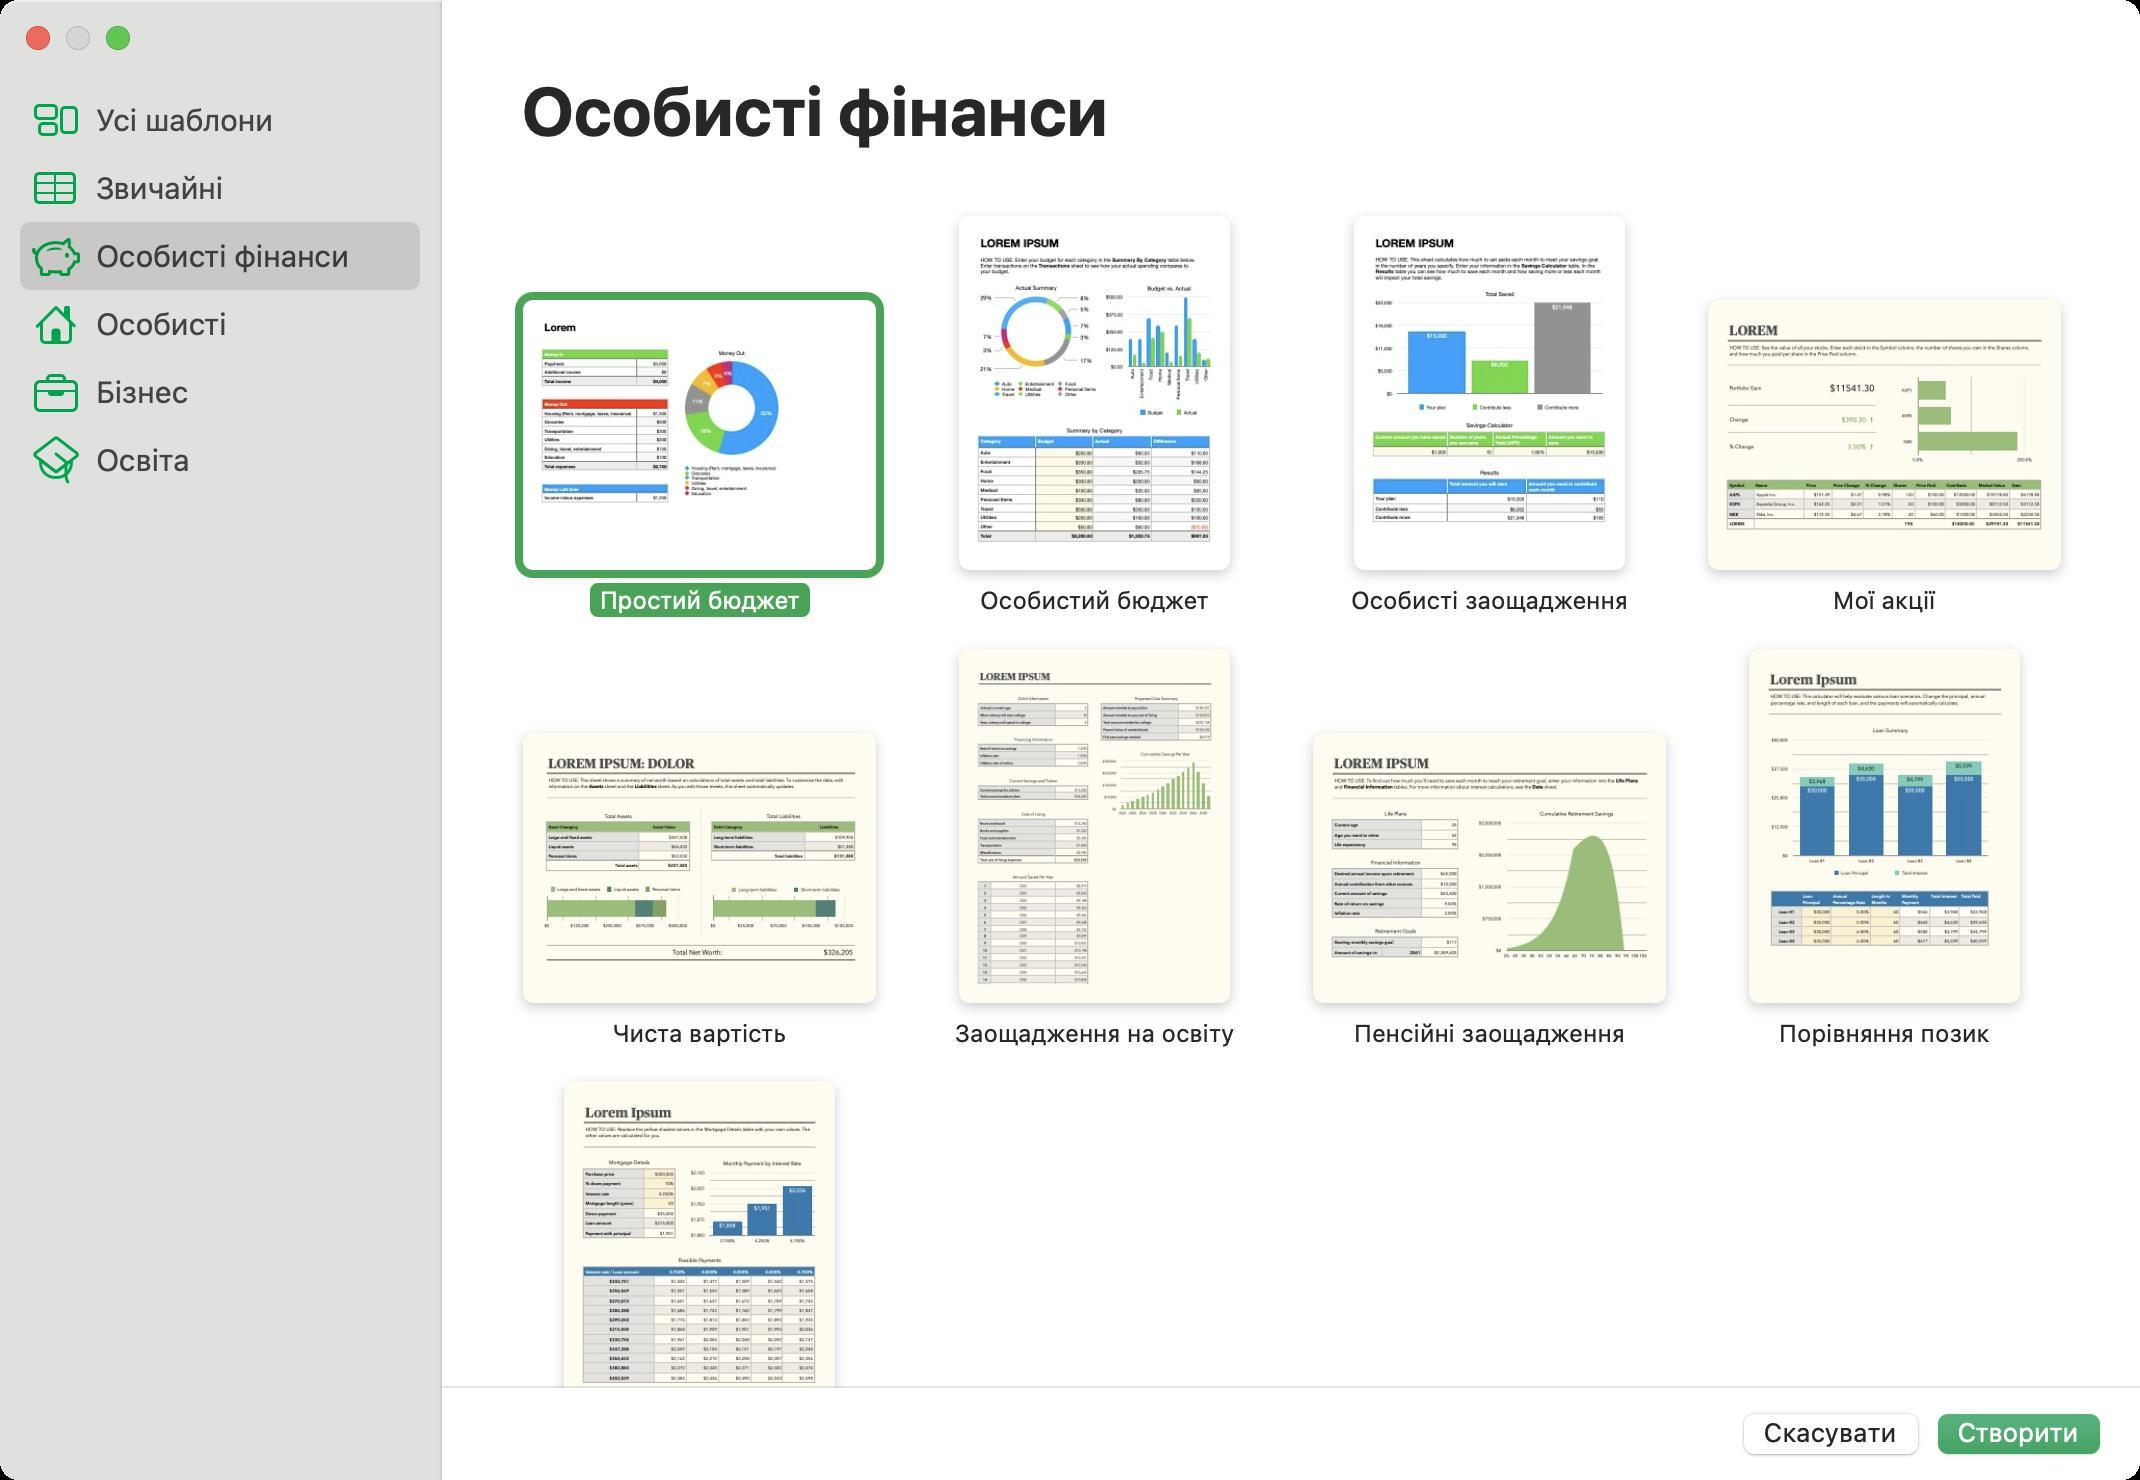
Accessibility tree:
{"name": "", "role": "AXWindow", "description": null, "role_description": "звичайне вікно", "value": null, "position": "329.00;207.00", "size": "1070;740", "children": [{"name": null, "role": "AXSplitGroup", "description": null, "role_description": "група розділених областей", "value": null, "position": "0.00;0.00", "size": "1070;740", "children": [{"name": null, "role": "AXScrollArea", "description": null, "role_description": "область прокручування", "value": null, "position": "0.00;43.00", "size": "220;668", "children": [{"name": null, "role": "AXTable", "description": null, "role_description": "таблиця", "value": null, "position": "0.00;43.00", "size": "220;668", "children": [{"name": null, "role": "AXRow", "description": null, "role_description": "рядок таблиці", "value": null, "position": "0.00;43.00", "size": "220;34", "children": [{"name": null, "role": "AXCell", "description": null, "role_description": "комірка", "value": null, "position": "16.00;43.00", "size": "188;34", "children": [{"name": null, "role": "AXStaticText", "description": null, "role_description": "текст", "value": "Усі шаблони", "position": "46.00;50.50", "size": "158;19", "children": []}]}]}, {"name": null, "role": "AXRow", "description": null, "role_description": "рядок таблиці", "value": null, "position": "0.00;77.00", "size": "220;34", "children": [{"name": null, "role": "AXCell", "description": null, "role_description": "комірка", "value": null, "position": "16.00;77.00", "size": "188;34", "children": [{"name": null, "role": "AXStaticText", "description": null, "role_description": "текст", "value": "Звичайні", "position": "46.00;84.50", "size": "158;19", "children": []}]}]}, {"name": null, "role": "AXRow", "description": null, "role_description": "рядок таблиці", "value": null, "position": "0.00;111.00", "size": "220;34", "children": [{"name": null, "role": "AXCell", "description": null, "role_description": "комірка", "value": null, "position": "16.00;111.00", "size": "188;34", "children": [{"name": null, "role": "AXStaticText", "description": null, "role_description": "текст", "value": "Особисті фінанси", "position": "46.00;118.50", "size": "158;19", "children": []}]}]}, {"name": null, "role": "AXRow", "description": null, "role_description": "рядок таблиці", "value": null, "position": "0.00;145.00", "size": "220;34", "children": [{"name": null, "role": "AXCell", "description": null, "role_description": "комірка", "value": null, "position": "16.00;145.00", "size": "188;34", "children": [{"name": null, "role": "AXStaticText", "description": null, "role_description": "текст", "value": "Особисті", "position": "46.00;152.50", "size": "158;19", "children": []}]}]}, {"name": null, "role": "AXRow", "description": null, "role_description": "рядок таблиці", "value": null, "position": "0.00;179.00", "size": "220;34", "children": [{"name": null, "role": "AXCell", "description": null, "role_description": "комірка", "value": null, "position": "16.00;179.00", "size": "188;34", "children": [{"name": null, "role": "AXStaticText", "description": null, "role_description": "текст", "value": "Бізнес", "position": "46.00;186.50", "size": "158;19", "children": []}]}]}, {"name": null, "role": "AXRow", "description": null, "role_description": "рядок таблиці", "value": null, "position": "0.00;213.00", "size": "220;34", "children": [{"name": null, "role": "AXCell", "description": null, "role_description": "комірка", "value": null, "position": "16.00;213.00", "size": "188;34", "children": [{"name": null, "role": "AXStaticText", "description": null, "role_description": "текст", "value": "Освіта", "position": "46.00;220.50", "size": "158;19", "children": []}]}]}, {"name": null, "role": "AXColumn", "description": null, "role_description": "стовпчик", "value": null, "position": "10.00;43.00", "size": "200;668", "children": []}]}]}, {"name": null, "role": "AXSplitter", "description": null, "role_description": "роздільник", "value": 220.0, "position": "220.00;38.00", "size": "1;702", "children": []}, {"name": null, "role": "AXScrollArea", "description": null, "role_description": "область прокручування", "value": null, "position": "221.00;0.00", "size": "849;694", "children": [{"name": null, "role": "AXList", "description": null, "role_description": "колекція", "value": null, "position": "221.00;88.00", "size": "849;671", "children": [{"name": null, "role": "AXList", "description": null, "role_description": "розділ", "value": null, "position": "255.00;98.00", "size": "782;652", "children": [{"name": null, "role": "AXGroup", "description": null, "role_description": "група", "value": null, "position": "255.00;98.00", "size": "782;652", "children": []}, {"name": null, "role": "AXButton", "description": "Простий бюджет, Одна таблиця, яка дає змогу записувати дохід, таблиця та діаграма для зазначення й візуалізації витрат, і третя таблиця, яка обчислює залишок грошей", "role_description": "кнопка", "value": null, "position": "255.00;140.00", "size": "190;178", "children": [{"name": null, "role": "AXStaticText", "description": null, "role_description": "текст", "value": "‎⁨Простий бюджет⁩", "position": "296.00;292.50", "size": "108;15", "children": []}, {"name": null, "role": "AXImage", "description": "", "role_description": "зображення", "value": null, "position": "261.50;150.00", "size": "176;135", "children": []}]}, {"name": null, "role": "AXButton", "description": "Особистий бюджет, Один аркуш із таблицею та дві колірні діаграми, які дають змогу підсумовувати операції за категорією, а також другий аркуш із таблицею, де можна вводити операції", "role_description": "кнопка", "value": null, "position": "452.50;98.00", "size": "190;220", "children": [{"name": null, "role": "AXStaticText", "description": null, "role_description": "текст", "value": "‎⁨Особистий бюджет⁩", "position": "486.00;292.50", "size": "122;15", "children": []}, {"name": null, "role": "AXImage", "description": "", "role_description": "зображення", "value": null, "position": "479.50;108.00", "size": "136;177", "children": []}]}, {"name": null, "role": "AXButton", "description": "Особисті заощадження, Три аркуші із зеленими й синіми акцентами, кожен із двома таблицями, які призначені для обчислення суми заощаджень на основі показників щомісячних відрахувань і їх тривалості", "role_description": "кнопка", "value": null, "position": "650.00;98.00", "size": "190;220", "children": [{"name": null, "role": "AXStaticText", "description": null, "role_description": "текст", "value": "‎⁨Особисті заощадження⁩", "position": "671.50;292.50", "size": "146;15", "children": []}, {"name": null, "role": "AXImage", "description": "", "role_description": "зображення", "value": null, "position": "677.00;108.00", "size": "136;177", "children": []}]}, {"name": null, "role": "AXButton", "description": "Мої акції, Два аркуші із зеленими акцентами, один із яких містить таблицю й діаграму, де можна відстежувати ефективність портфоліо акції, і ще один із таблицею та діаграмою, які подають історію зазначеного тікера за 30 днів", "role_description": "кнопка", "value": null, "position": "847.50;140.00", "size": "190;178", "children": [{"name": null, "role": "AXStaticText", "description": null, "role_description": "текст", "value": "‎⁨Мої акції⁩", "position": "912.50;292.50", "size": "60;15", "children": []}, {"name": null, "role": "AXImage", "description": "", "role_description": "зображення", "value": null, "position": "854.00;150.00", "size": "176;135", "children": []}]}, {"name": null, "role": "AXButton", "description": "Чиста вартість, Три аркуші із зеленими акцентами, які містять таблиці та діаграми й дають змогу обчислити та підсумувати чисту вартість, зазначивши активи й зобовʼязання", "role_description": "кнопка", "value": null, "position": "255.00;356.50", "size": "190;178", "children": [{"name": null, "role": "AXStaticText", "description": null, "role_description": "текст", "value": "‎⁨Чиста вартість⁩", "position": "302.50;509.00", "size": "94;15", "children": []}, {"name": null, "role": "AXImage", "description": "", "role_description": "зображення", "value": null, "position": "261.50;366.50", "size": "176;135", "children": []}]}, {"name": null, "role": "AXButton", "description": "Заощадження на освіту, Два аркуші, одна діаграма та вісім таблиць із зеленими акцентами, які дають змогу прогнозувати обсяг заощаджень на приватні уроки й інші витрати на навчання", "role_description": "кнопка", "value": null, "position": "452.50;314.50", "size": "190;220", "children": [{"name": null, "role": "AXStaticText", "description": null, "role_description": "текст", "value": "‎⁨Заощадження на освіту⁩", "position": "473.50;509.00", "size": "148;15", "children": []}, {"name": null, "role": "AXImage", "description": "", "role_description": "зображення", "value": null, "position": "479.50;324.50", "size": "136;177", "children": []}]}, {"name": null, "role": "AXButton", "description": "Пенсійні заощадження, Один аркуш із зеленими акцентами, що містить три таблиці та діаграму, які дають змогу обчислити необхідний обсяг щомісячних заощаджень, а також інший аркуш із таблицею, яка обраховує заощадження за рік", "role_description": "кнопка", "value": null, "position": "650.00;356.50", "size": "190;178", "children": [{"name": null, "role": "AXStaticText", "description": null, "role_description": "текст", "value": "‎⁨Пенсійні заощадження⁩", "position": "673.00;509.00", "size": "144;15", "children": []}, {"name": null, "role": "AXImage", "description": "", "role_description": "зображення", "value": null, "position": "656.50;366.50", "size": "176;135", "children": []}]}, {"name": null, "role": "AXButton", "description": "Порівняння позик, Одна таблиця та одна діаграма із синіми й бірюзовими акцентами, які дають змогу порівнювати позики та вираховувати платежі, ввівши основну суму боргу, процентні річні ставки й терміни", "role_description": "кнопка", "value": null, "position": "847.50;314.50", "size": "190;220", "children": [{"name": null, "role": "AXStaticText", "description": null, "role_description": "текст", "value": "‎⁨Порівняння позик⁩", "position": "885.50;509.00", "size": "114;15", "children": []}, {"name": null, "role": "AXImage", "description": "", "role_description": "зображення", "value": null, "position": "874.50;324.50", "size": "136;177", "children": []}]}, {"name": null, "role": "AXButton", "description": "Калькулятор іпотеки, Два аркуші із синіми акцентами, один із яких містить дві таблиці та діаграму, де можна ввести й обчислити щомісячні іпотечні платежі, а також інший аркуш зі щомісячними даними на основі податкової ставки", "role_description": "кнопка", "value": null, "position": "255.00;531.00", "size": "190;220", "children": [{"name": null, "role": "AXStaticText", "description": null, "role_description": "текст", "value": "‎⁨Калькулятор іпотеки⁩", "position": "285.50;725.50", "size": "129;15", "children": []}, {"name": null, "role": "AXImage", "description": "", "role_description": "зображення", "value": null, "position": "282.00;541.00", "size": "136;177", "children": []}]}]}]}, {"name": null, "role": "AXStaticText", "description": null, "role_description": "текст", "value": "Особисті фінанси", "position": "259.00;35.00", "size": "298;40", "children": []}, {"name": null, "role": "AXScrollBar", "description": null, "role_description": "смуга прокручування", "value": 0.0, "position": "1054.00;0.00", "size": "16;694", "children": [{"name": null, "role": "AXValueIndicator", "description": null, "role_description": "індикатор значення", "value": 0.0, "position": "1058.00;1.00", "size": "12;636", "children": []}, {"name": null, "role": "AXButton", "description": null, "role_description": "кнопка-стрілка збільшення", "value": null, "position": "1054.00;0.00", "size": "0;0", "children": []}, {"name": null, "role": "AXButton", "description": null, "role_description": "кнопка-стрілка зменшення", "value": null, "position": "1054.00;0.00", "size": "0;0", "children": []}, {"name": null, "role": "AXButton", "description": null, "role_description": "кнопка наступної сторінки", "value": null, "position": "1058.00;637.50", "size": "12;56", "children": []}, {"name": null, "role": "AXButton", "description": null, "role_description": "кнопка попередньої сторінки", "value": null, "position": "1058.00;0.00", "size": "12;1", "children": []}]}]}, {"name": "Скасувати", "role": "AXButton", "description": null, "role_description": "кнопка", "value": null, "position": "865.00;702.00", "size": "101;32", "children": []}, {"name": "Створити", "role": "AXButton", "description": null, "role_description": "кнопка", "value": null, "position": "962.00;702.00", "size": "95;32", "children": []}]}, {"name": null, "role": "AXToolbar", "description": null, "role_description": "панель інструментів", "value": null, "position": "0.00;0.00", "size": "1070;38", "children": []}, {"name": null, "role": "AXButton", "description": null, "role_description": "кнопка закривання", "value": null, "position": "12.00;11.00", "size": "14;16", "children": []}, {"name": null, "role": "AXButton", "description": null, "role_description": "кнопка оптимізації", "value": null, "position": "52.00;11.00", "size": "14;16", "children": [{"name": null, "role": "AXGroup", "description": null, "role_description": "група", "value": null, "position": "52.00;11.00", "size": "14;16", "children": [{"name": null, "role": "AXGroup", "description": null, "role_description": "група", "value": null, "position": "52.00;11.00", "size": "14;16", "children": []}]}]}, {"name": null, "role": "AXButton", "description": null, "role_description": "кнопка згортання", "value": null, "position": "32.00;11.00", "size": "14;16", "children": []}]}